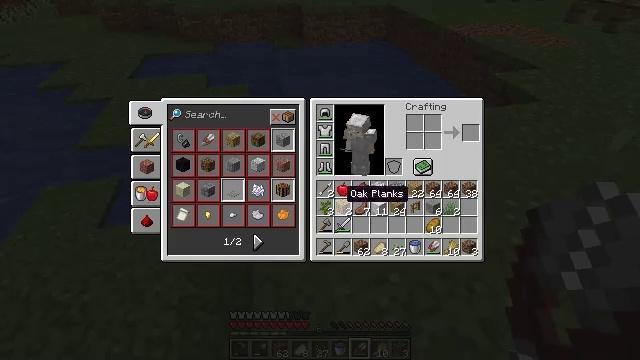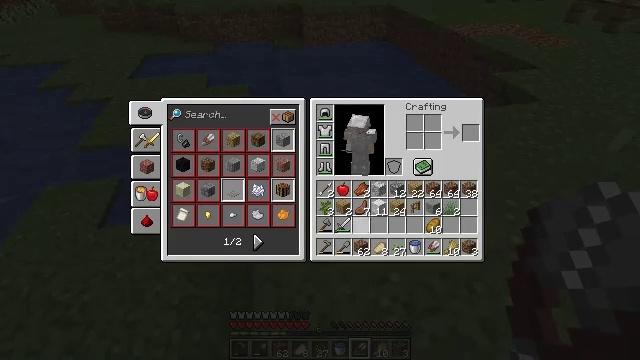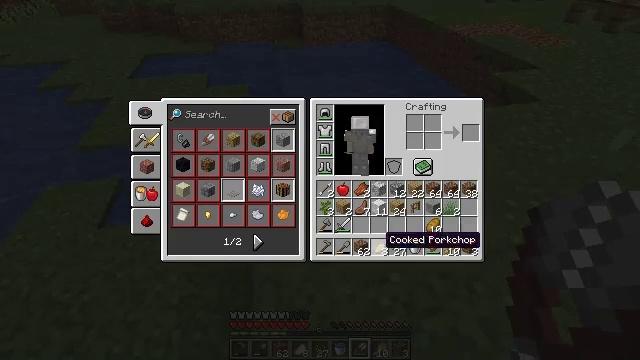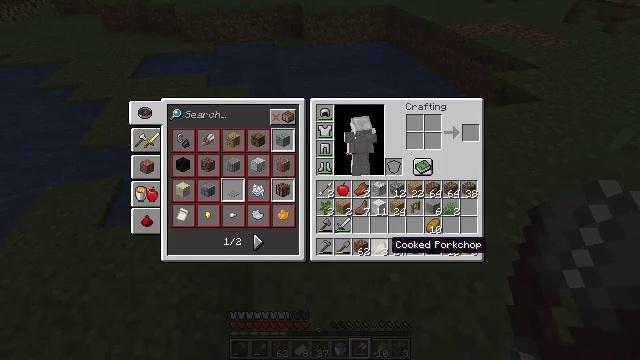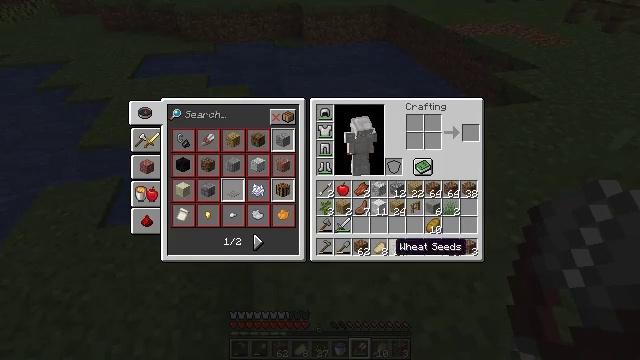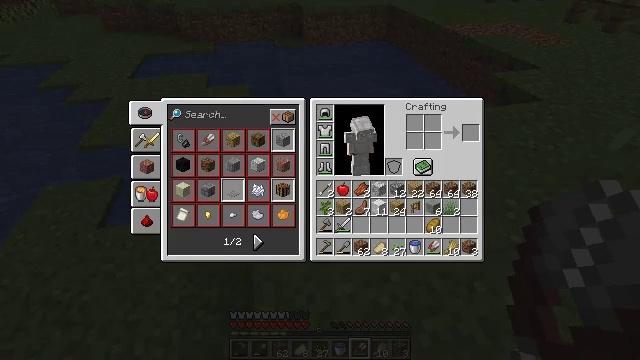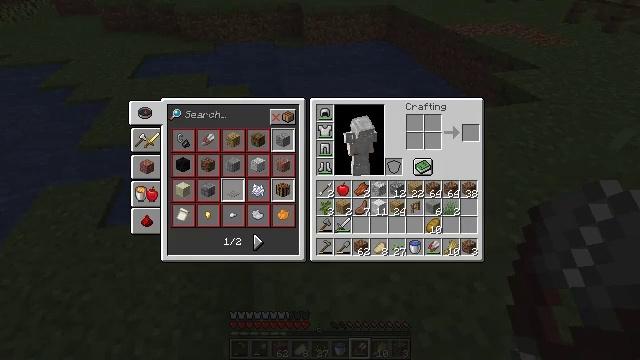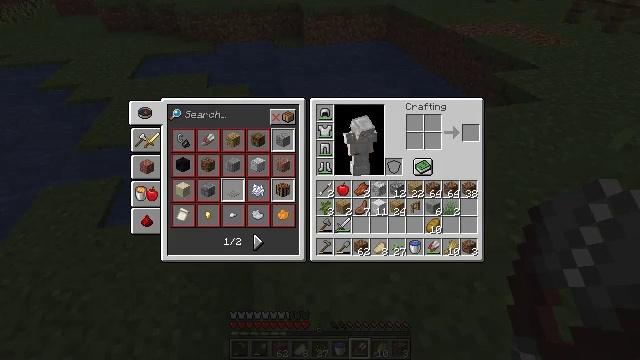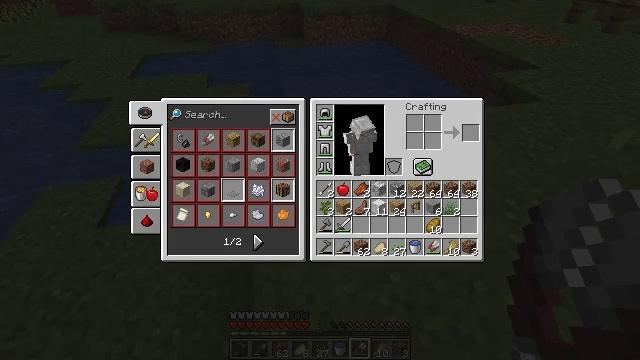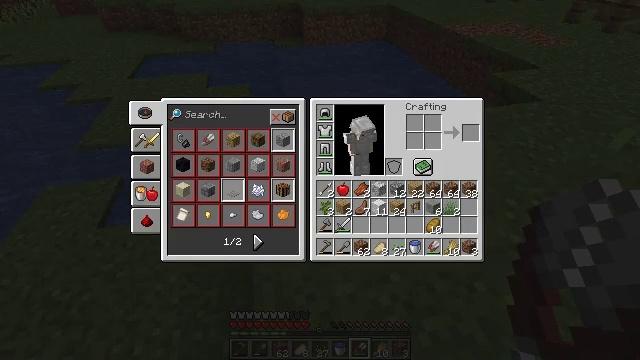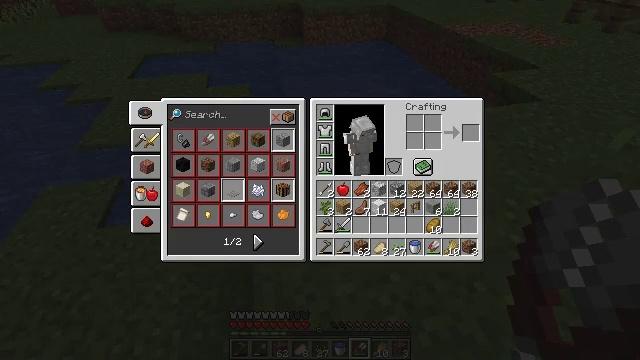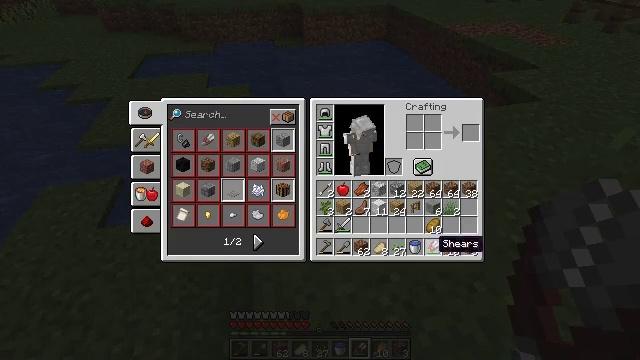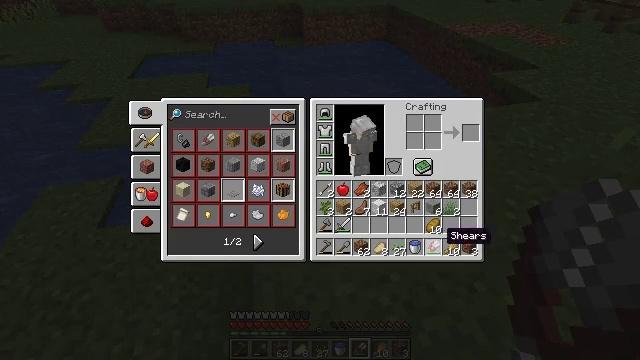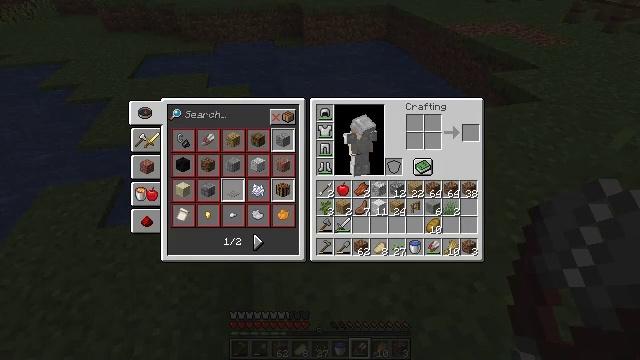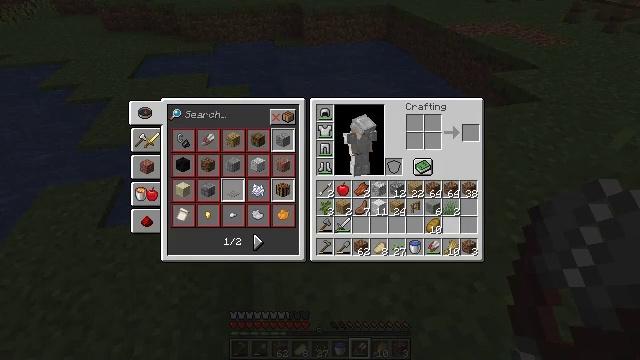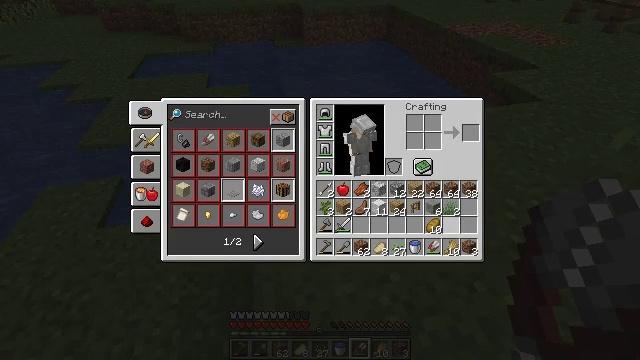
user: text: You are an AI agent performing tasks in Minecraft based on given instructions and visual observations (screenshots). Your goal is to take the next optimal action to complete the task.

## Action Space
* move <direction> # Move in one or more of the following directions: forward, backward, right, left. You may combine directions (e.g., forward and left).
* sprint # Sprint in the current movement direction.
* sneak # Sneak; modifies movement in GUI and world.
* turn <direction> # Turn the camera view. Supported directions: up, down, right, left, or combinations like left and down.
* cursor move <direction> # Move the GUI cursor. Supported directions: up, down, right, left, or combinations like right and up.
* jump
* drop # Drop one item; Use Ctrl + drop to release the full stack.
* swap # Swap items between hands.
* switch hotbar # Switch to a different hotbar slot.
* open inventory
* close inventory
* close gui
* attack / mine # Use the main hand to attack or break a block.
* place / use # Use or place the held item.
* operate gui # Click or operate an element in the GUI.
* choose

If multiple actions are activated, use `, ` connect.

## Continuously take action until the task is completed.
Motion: motion action
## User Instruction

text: Gather grass by holding the left mouse button.
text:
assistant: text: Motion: cursor move right and down
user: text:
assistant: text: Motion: cursor move right and down
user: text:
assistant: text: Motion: no_op
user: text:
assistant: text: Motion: no_op
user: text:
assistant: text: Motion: cursor move right
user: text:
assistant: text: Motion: no_op
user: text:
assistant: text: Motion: no_op
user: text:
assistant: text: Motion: no_op
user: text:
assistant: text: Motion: no_op
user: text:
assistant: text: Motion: cursor move right
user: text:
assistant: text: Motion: cursor move right
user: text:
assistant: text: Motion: cursor move right and up
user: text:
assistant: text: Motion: cursor move up
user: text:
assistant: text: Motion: no_op
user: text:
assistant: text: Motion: no_op
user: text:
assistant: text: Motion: no_op
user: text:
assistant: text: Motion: no_op
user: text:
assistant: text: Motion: no_op
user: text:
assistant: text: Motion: no_op
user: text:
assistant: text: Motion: no_op
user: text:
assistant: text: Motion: no_op
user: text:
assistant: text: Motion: no_op
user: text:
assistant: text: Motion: no_op
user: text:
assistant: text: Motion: no_op
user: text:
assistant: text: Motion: no_op
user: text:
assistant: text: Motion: no_op
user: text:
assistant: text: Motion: no_op
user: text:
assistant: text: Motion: no_op
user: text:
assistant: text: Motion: no_op
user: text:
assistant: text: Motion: no_op